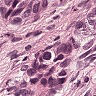
Metastatic tissue present: yes